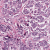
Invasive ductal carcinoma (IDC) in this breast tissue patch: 1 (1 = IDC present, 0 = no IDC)